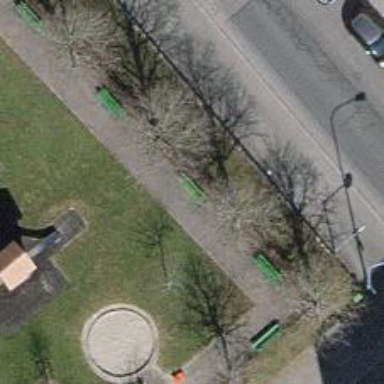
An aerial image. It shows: Concrete bench.